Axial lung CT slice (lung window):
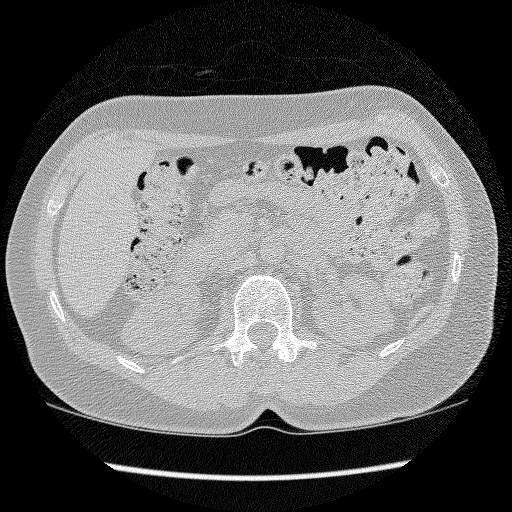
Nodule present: no